Brain MRI, t2w sequence, axial 2D slice.
Patient: age 34, sex M, weight 90 kg, height 1.9 m
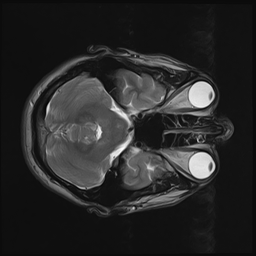